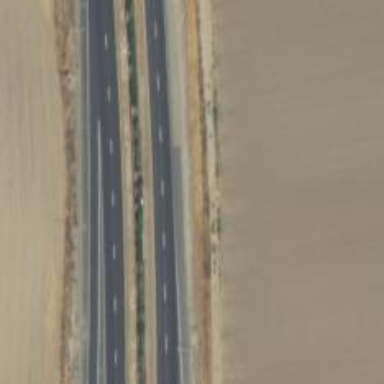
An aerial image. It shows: View of motorway.